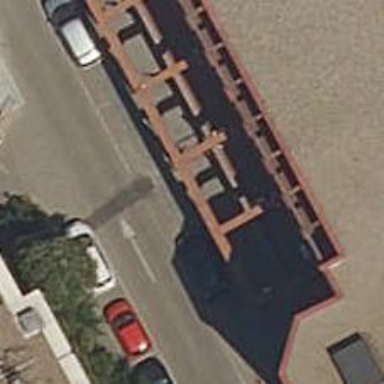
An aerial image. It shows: Bicycle parking facility.